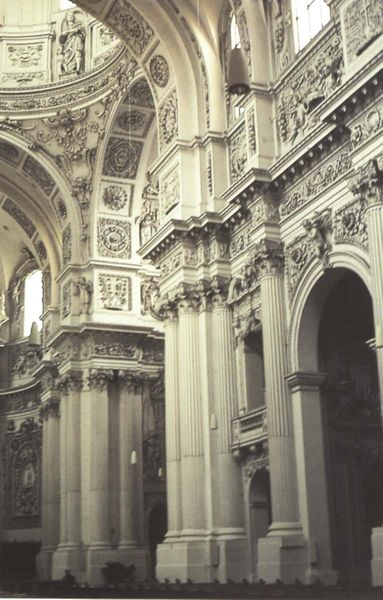
Titel: Theatinerkirche in München
Künstler: Agostino Barelli
Standort: München, Theatinerkirche (EU - D - B)
Schlagwörter: weiß, ausschnitt, fenster, lampen, licht, pfeiler, säule, säulen, blüten, gebäude, ornament, wand, architektur, barock, sockel, stein, kirche, figur, rund, engel, relief, bogen, bank, rundbogen, kuppel, ornamente, stuck, tor, halle, foto, fotografie, photographie, bögen, bänke, hauptschiff, kapitelle, kathedrale, photo, portal, kirchenschiff, gesims, seitenschiff, kassetten, basis, korinthisch, aufriss, vierung, gotteshaus, epoche, seitengang, kichenbänke